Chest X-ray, PA view. Patient: 47 years old, sex F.
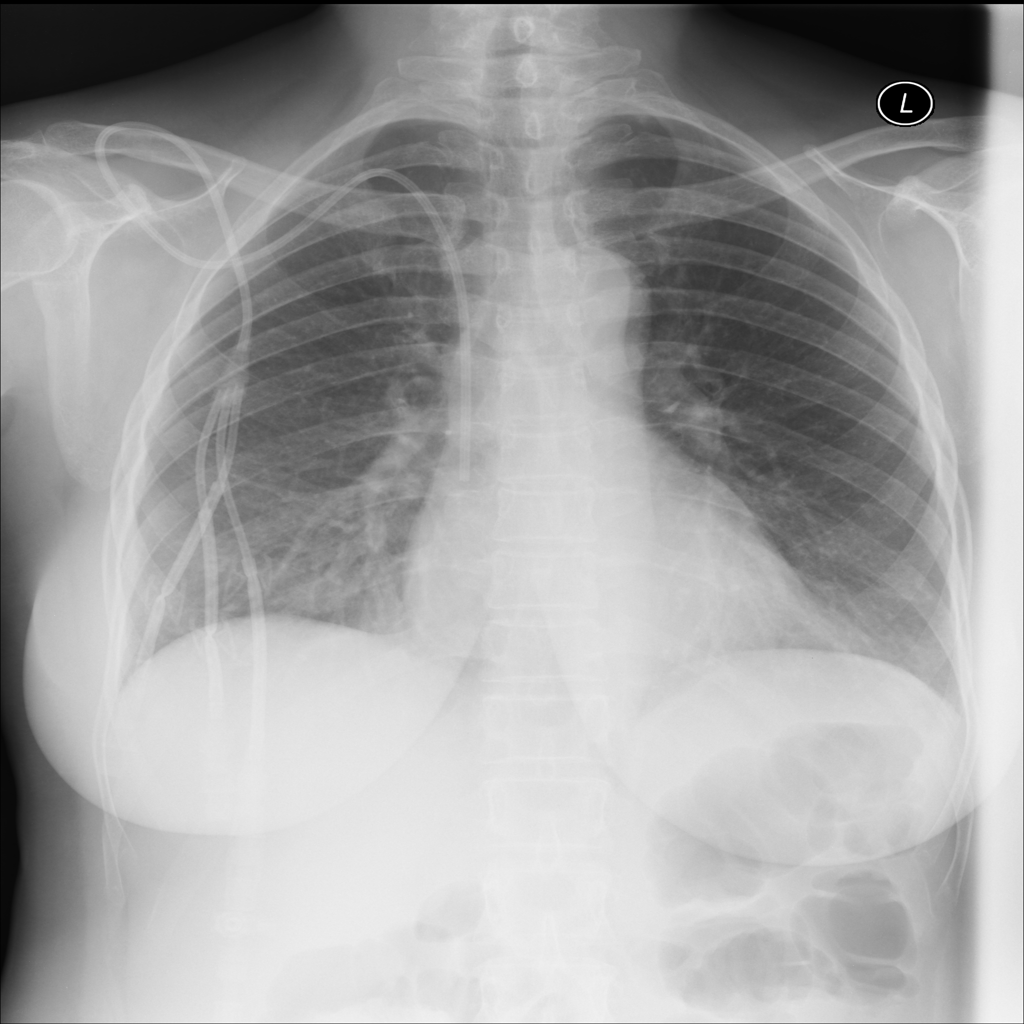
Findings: No Finding